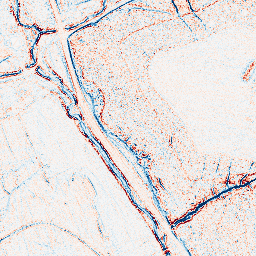
Category: edge_preserving
Decomposition family: bilateral
Decomposition parameters: d: 5
sigma_color: 150
sigma_space: 50
Upsampling method: lanczos
Upsampling parameters: scale: 8
Upsampling scale: 8